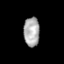
Tissue: prostate
Cell type: T cells
Senescence score: 0.2994
Nuclear area (px): 453
Mean DAPI intensity: 172.96